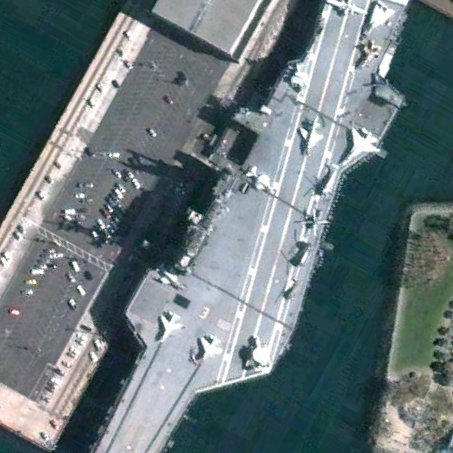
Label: aircraft_carrier